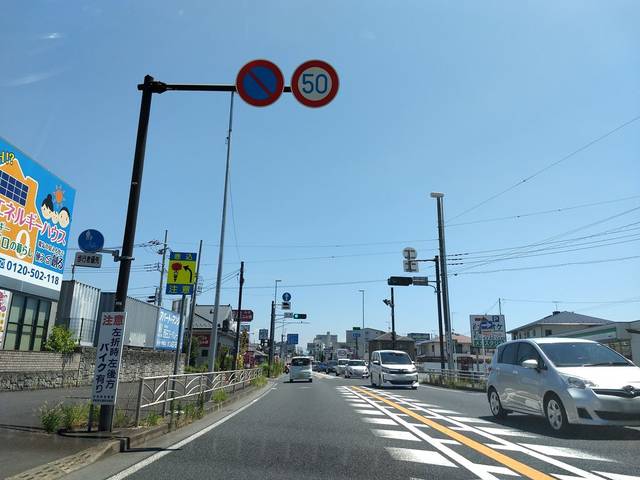
Region: Japan
Coordinates: 35.391, 139.282